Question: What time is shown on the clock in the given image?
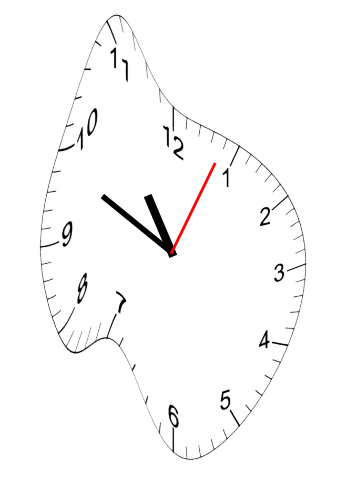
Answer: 10:49:04